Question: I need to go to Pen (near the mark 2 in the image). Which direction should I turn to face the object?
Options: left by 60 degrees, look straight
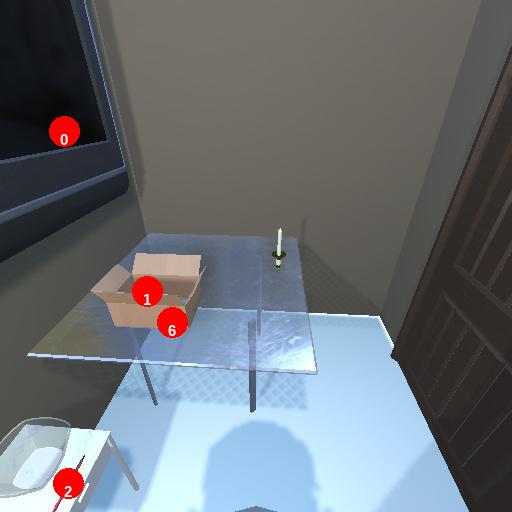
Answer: left by 60 degrees